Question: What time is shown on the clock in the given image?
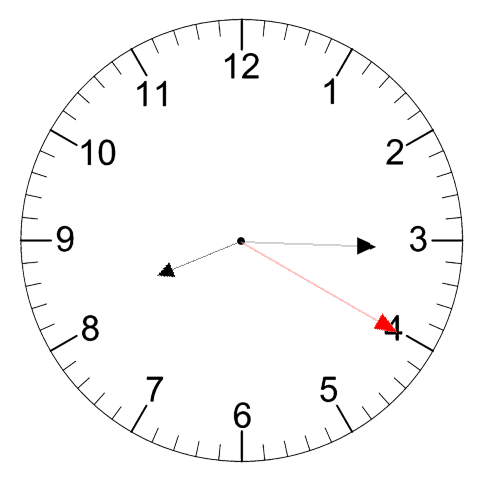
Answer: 08:15:20